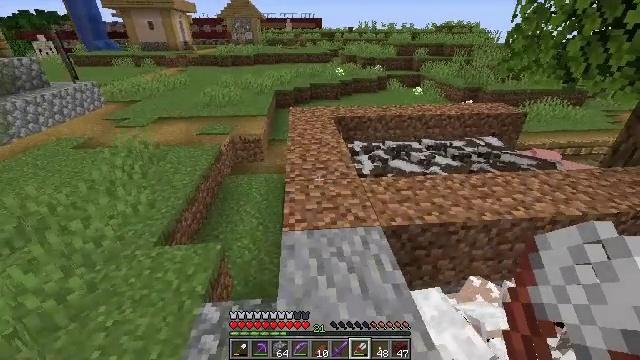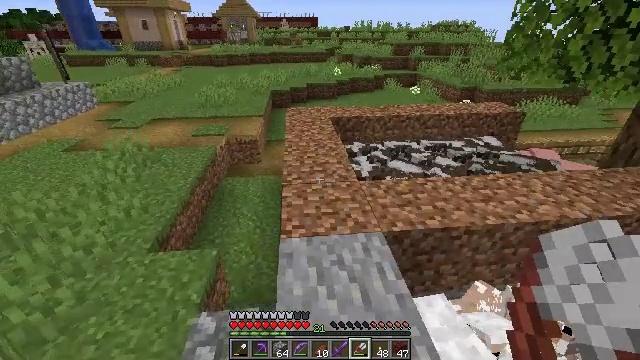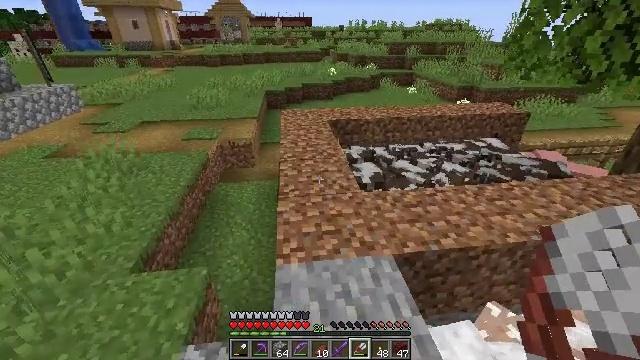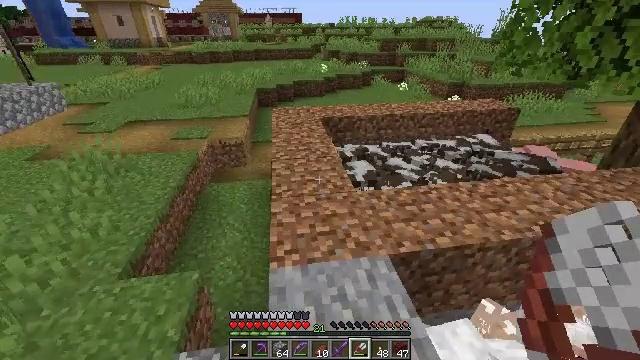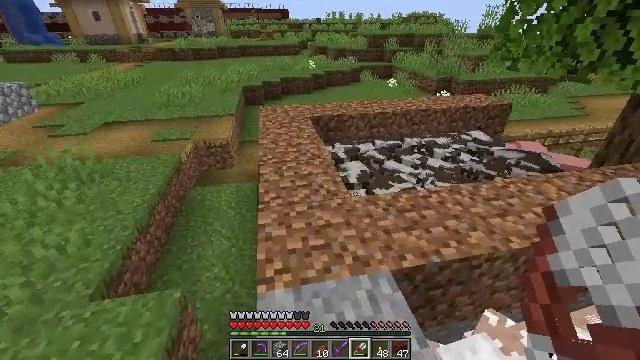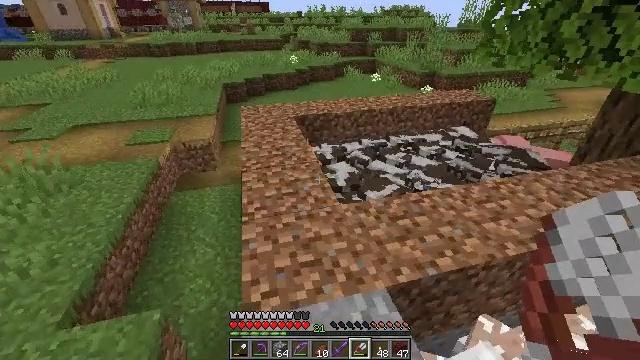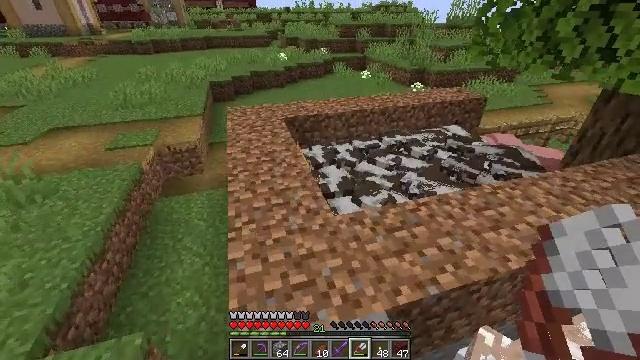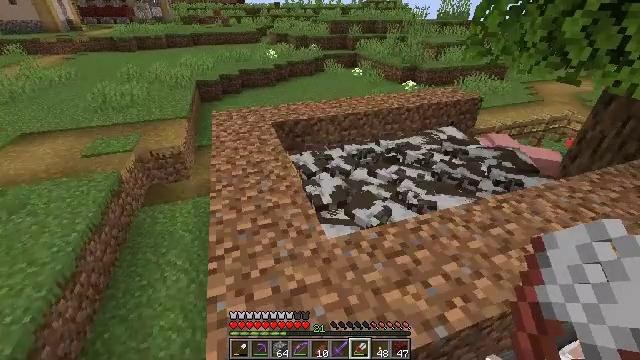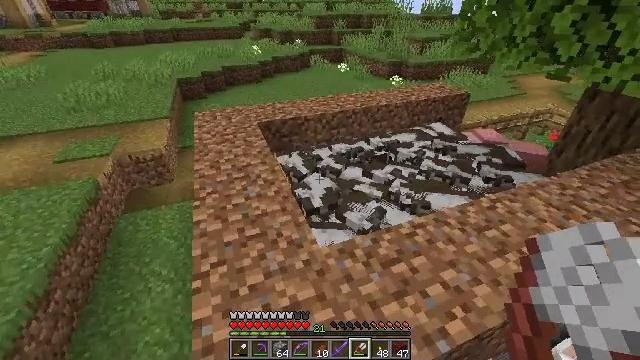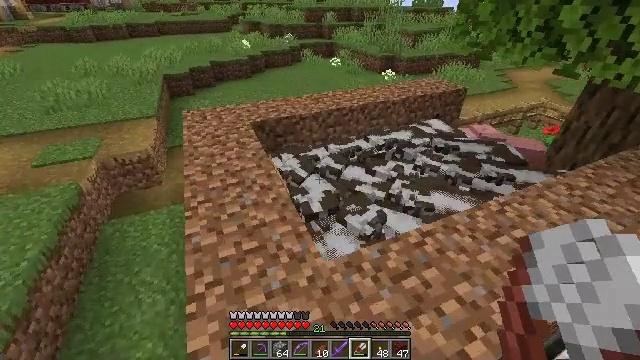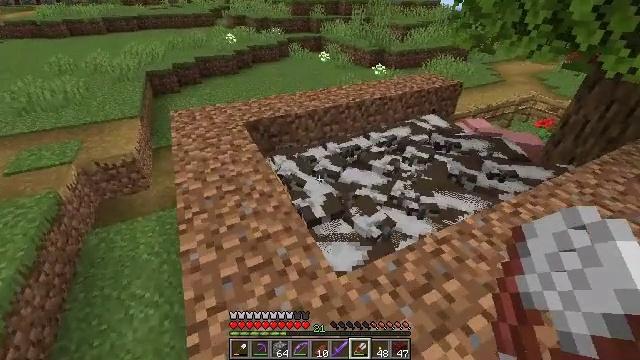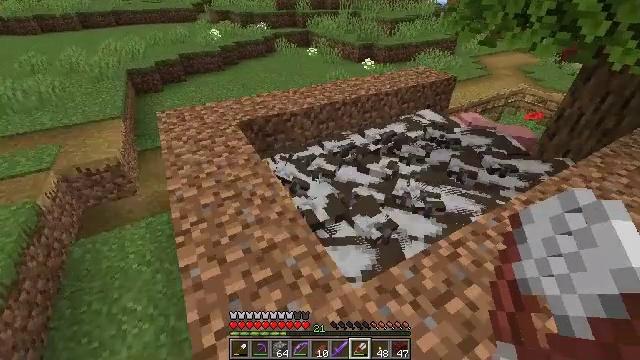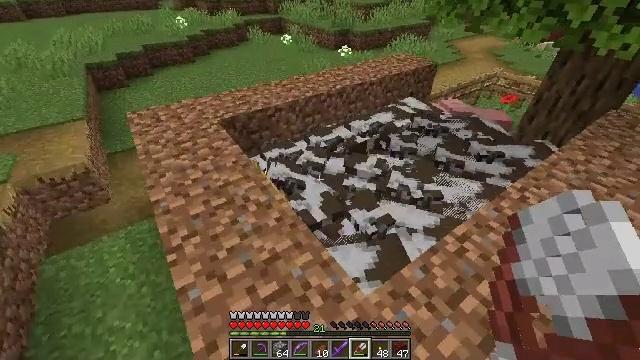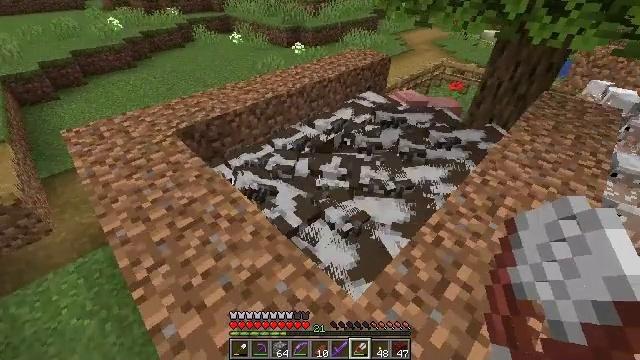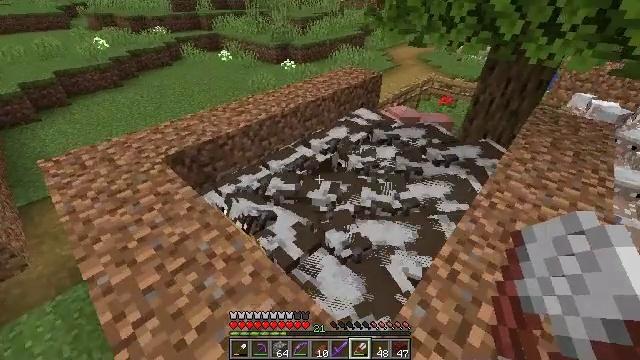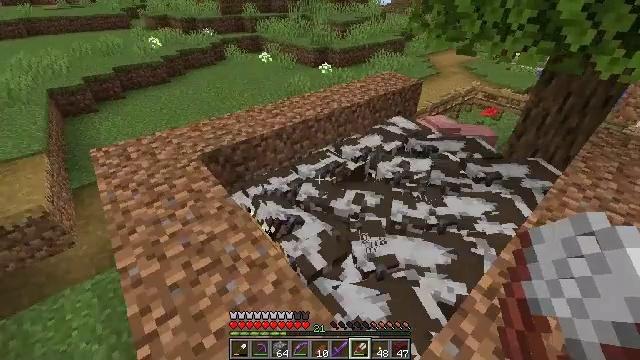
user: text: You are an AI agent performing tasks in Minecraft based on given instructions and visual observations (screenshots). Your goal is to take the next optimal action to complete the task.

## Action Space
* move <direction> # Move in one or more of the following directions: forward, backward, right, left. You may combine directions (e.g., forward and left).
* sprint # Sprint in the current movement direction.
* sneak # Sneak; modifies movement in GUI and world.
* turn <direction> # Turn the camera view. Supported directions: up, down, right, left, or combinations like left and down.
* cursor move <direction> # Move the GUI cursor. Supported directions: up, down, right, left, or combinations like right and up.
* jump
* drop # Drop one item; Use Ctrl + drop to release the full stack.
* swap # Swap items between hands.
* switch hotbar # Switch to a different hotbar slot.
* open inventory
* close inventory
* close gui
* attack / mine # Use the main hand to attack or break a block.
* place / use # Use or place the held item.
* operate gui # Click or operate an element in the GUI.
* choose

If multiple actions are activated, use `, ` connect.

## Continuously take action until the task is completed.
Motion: motion action
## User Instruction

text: Hunt animals.
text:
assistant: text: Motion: move forward
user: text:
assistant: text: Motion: move forward, turn right
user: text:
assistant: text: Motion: move forward, turn right
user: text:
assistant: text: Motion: move forward, turn right
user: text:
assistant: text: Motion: move forward, turn right
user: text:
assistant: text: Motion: move forward, turn right
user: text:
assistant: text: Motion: move forward, turn right
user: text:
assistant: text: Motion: move forward and move left, turn right
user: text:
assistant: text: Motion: move forward and move left, turn right and down
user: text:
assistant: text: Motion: move forward and move left, turn right and down
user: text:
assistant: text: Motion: move forward and move left, turn right and down
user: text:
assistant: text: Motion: move forward and move left, turn right and down
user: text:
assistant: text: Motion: move forward, turn right
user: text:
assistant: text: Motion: move forward, turn right and up
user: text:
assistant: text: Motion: turn left
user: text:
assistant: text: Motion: no_op
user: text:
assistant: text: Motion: turn left and down
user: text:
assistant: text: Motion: turn left and down
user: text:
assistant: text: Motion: turn down
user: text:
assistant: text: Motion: turn right and down
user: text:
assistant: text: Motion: turn right
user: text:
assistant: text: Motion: move forward and move left, turn right
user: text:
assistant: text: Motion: move forward and move left, turn right
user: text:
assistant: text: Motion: move forward and move left, turn right
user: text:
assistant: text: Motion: move forward and move left, turn right and down
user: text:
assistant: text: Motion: move forward and move left, turn right and down
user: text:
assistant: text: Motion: move forward and move left, turn right and down
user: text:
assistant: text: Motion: turn right and down
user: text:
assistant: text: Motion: turn right and down
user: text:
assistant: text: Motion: turn right and down